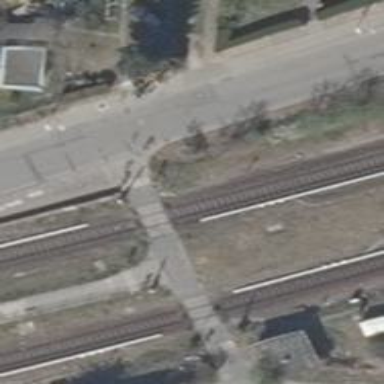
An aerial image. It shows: Level railway crossing equipped with lights and saltire barriers.